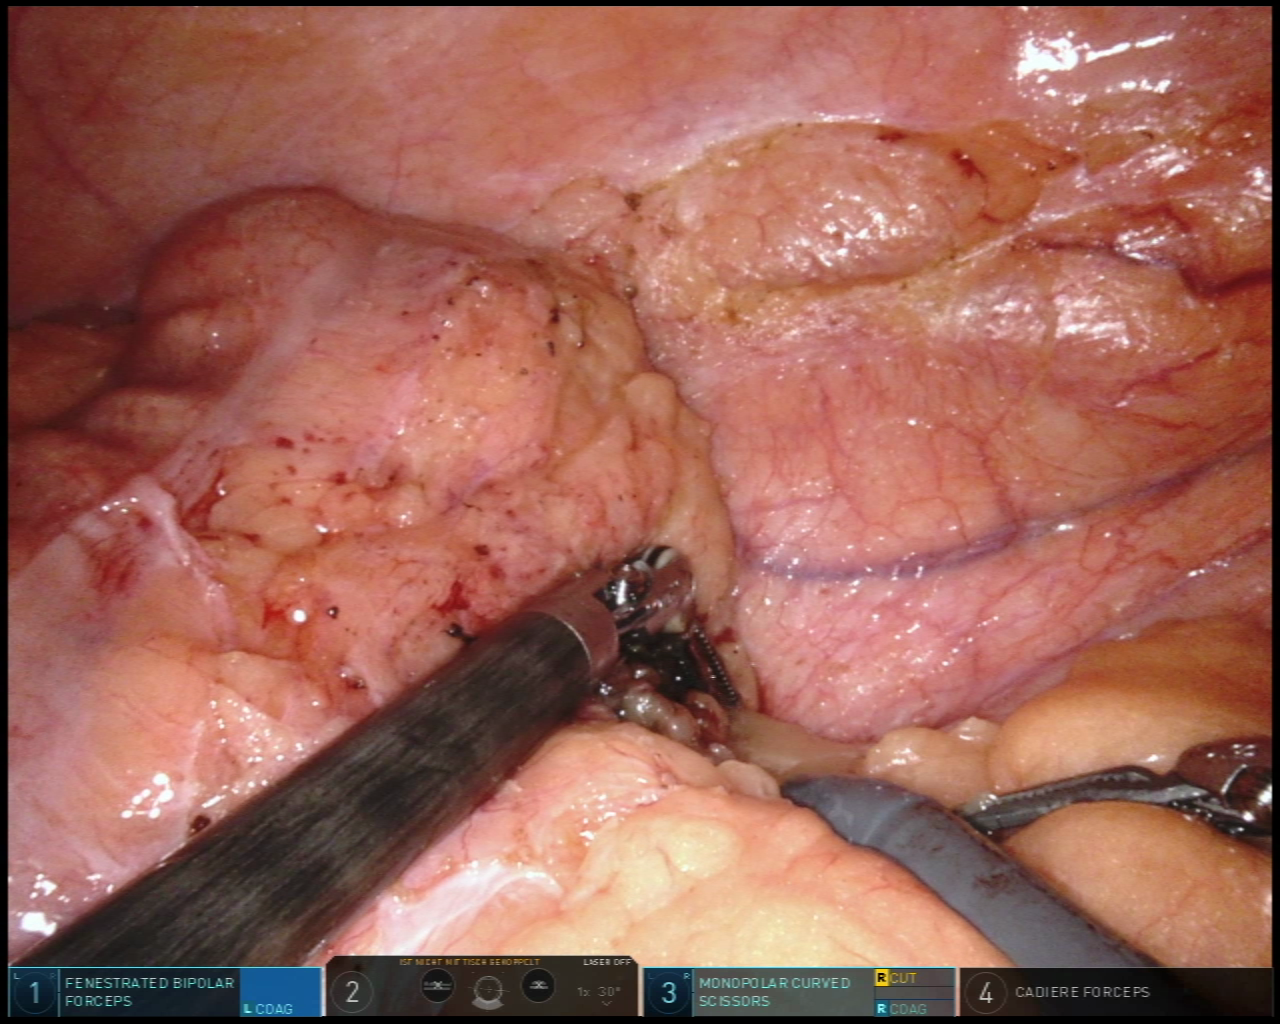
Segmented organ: colon
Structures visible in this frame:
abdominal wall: yes
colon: yes
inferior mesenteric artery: no
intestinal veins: no
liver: no
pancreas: no
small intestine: no
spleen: no
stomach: no
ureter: no
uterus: no
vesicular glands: no